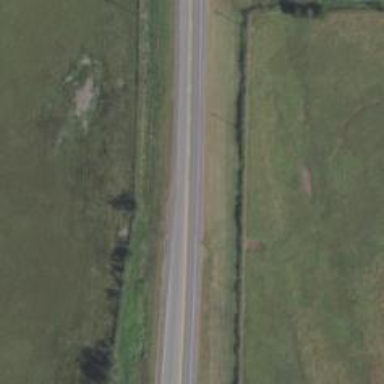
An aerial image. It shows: Primary highway.